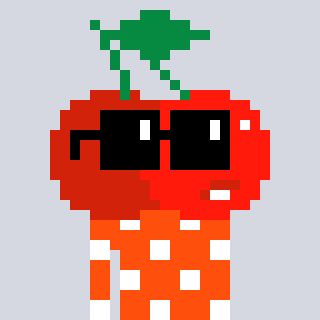
a pixel art character with square black sunglasses, a cherry-shaped head and a orange-colored body on a cool background